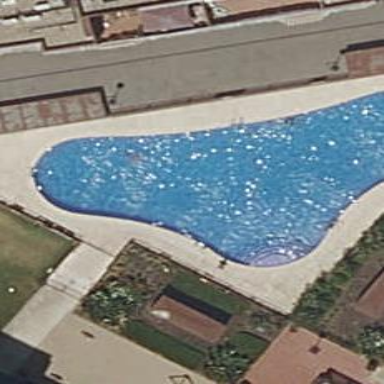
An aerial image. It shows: Swimming pool within leisure land area designed for swimming activities.